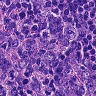
Metastatic tissue present: no